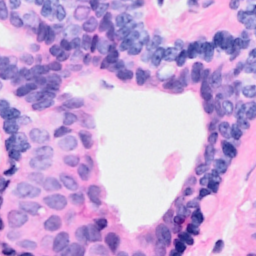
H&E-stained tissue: Breast